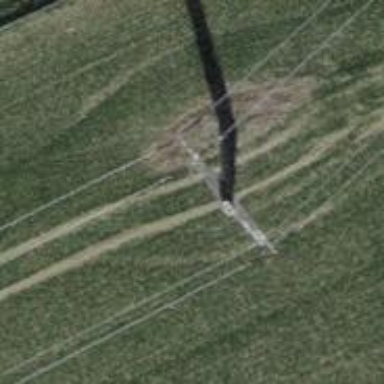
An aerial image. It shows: Minor power line with 3 cables.